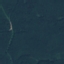
Land use / land cover class: Forest